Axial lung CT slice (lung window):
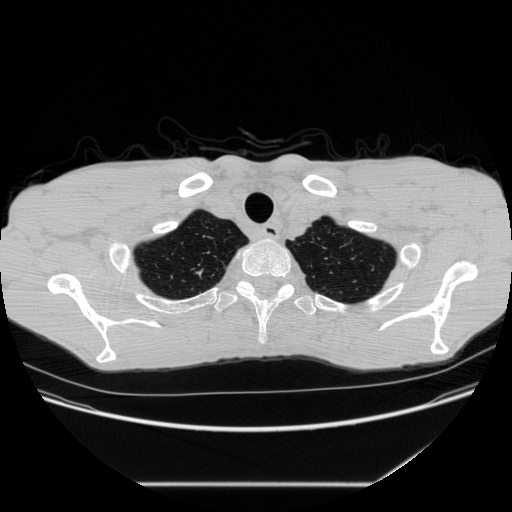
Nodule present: yes
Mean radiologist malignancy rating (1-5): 2.667